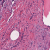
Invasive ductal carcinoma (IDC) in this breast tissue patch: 1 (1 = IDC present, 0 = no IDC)